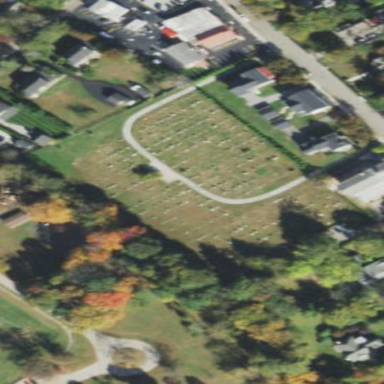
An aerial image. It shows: Cemetery.